Interaction volume radius: 5 \u00c5
Interaction volume height: 20 \u00c5
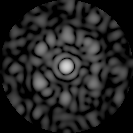
Disorder parameter: 0.6976